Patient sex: M
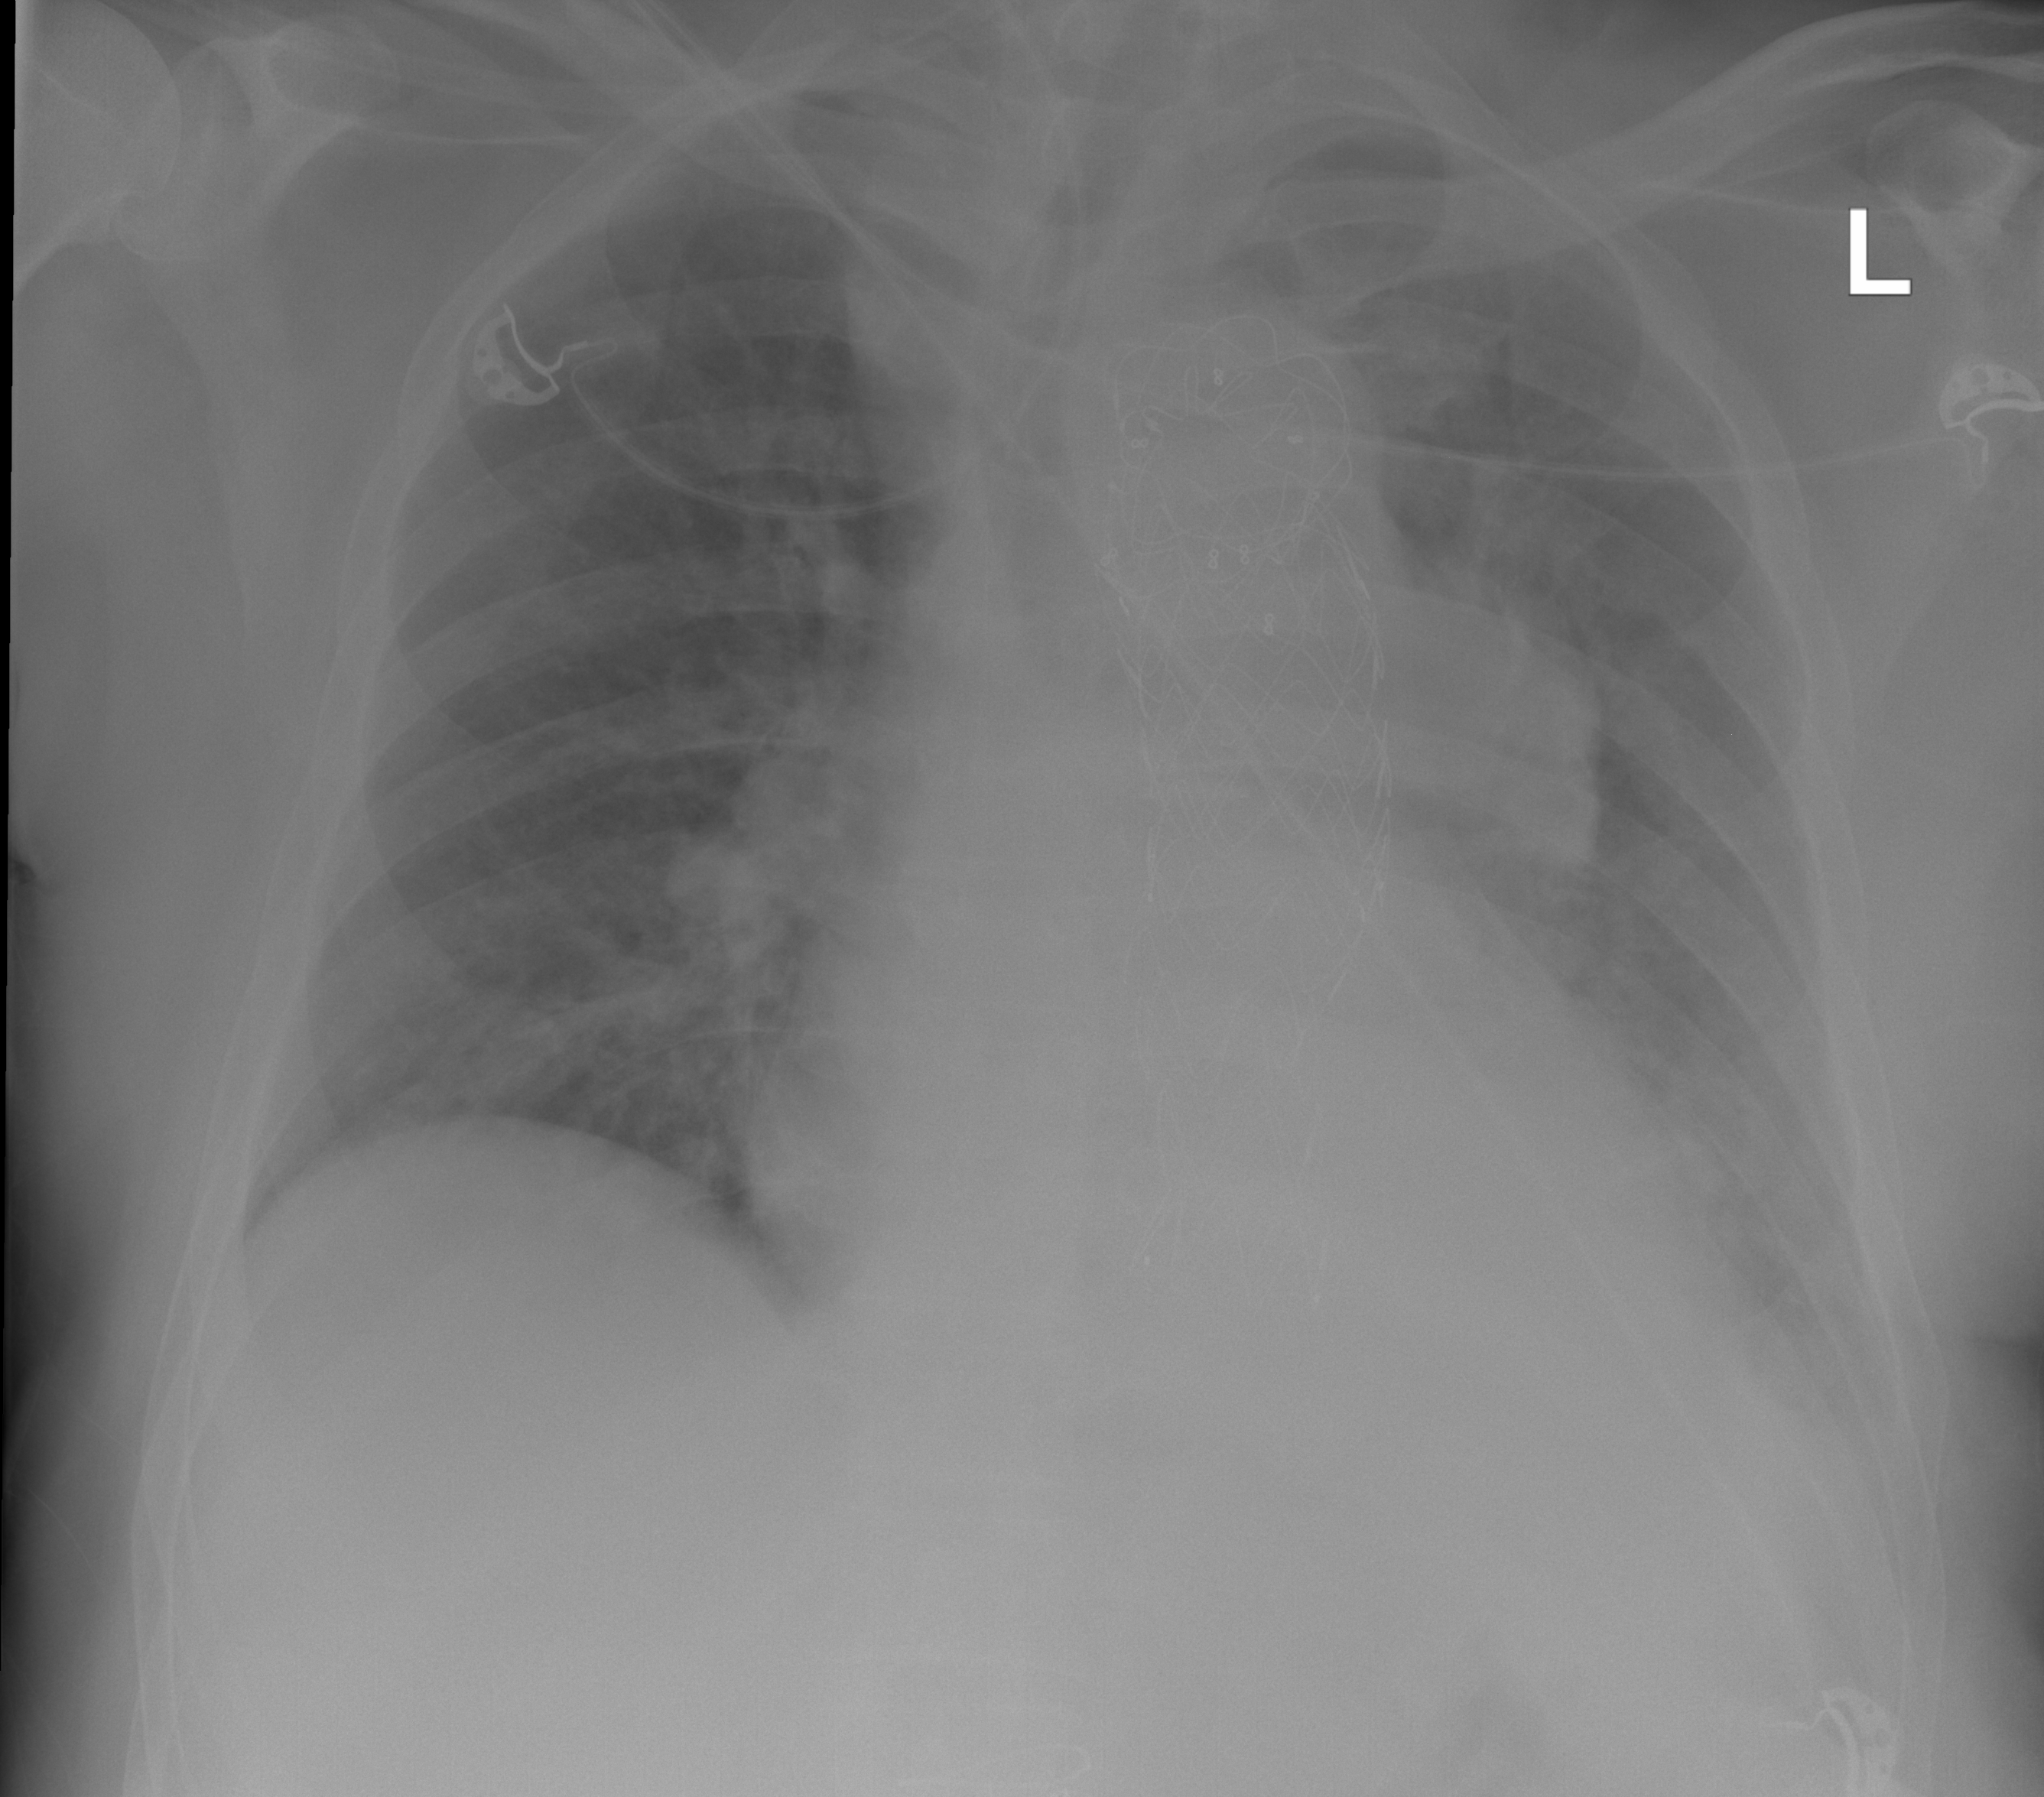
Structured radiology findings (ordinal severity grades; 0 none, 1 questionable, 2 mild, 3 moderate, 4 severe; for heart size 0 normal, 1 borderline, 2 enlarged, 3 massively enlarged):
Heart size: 2
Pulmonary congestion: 2
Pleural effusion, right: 0
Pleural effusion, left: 2
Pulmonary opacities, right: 1
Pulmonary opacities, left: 1
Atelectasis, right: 0
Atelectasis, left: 2